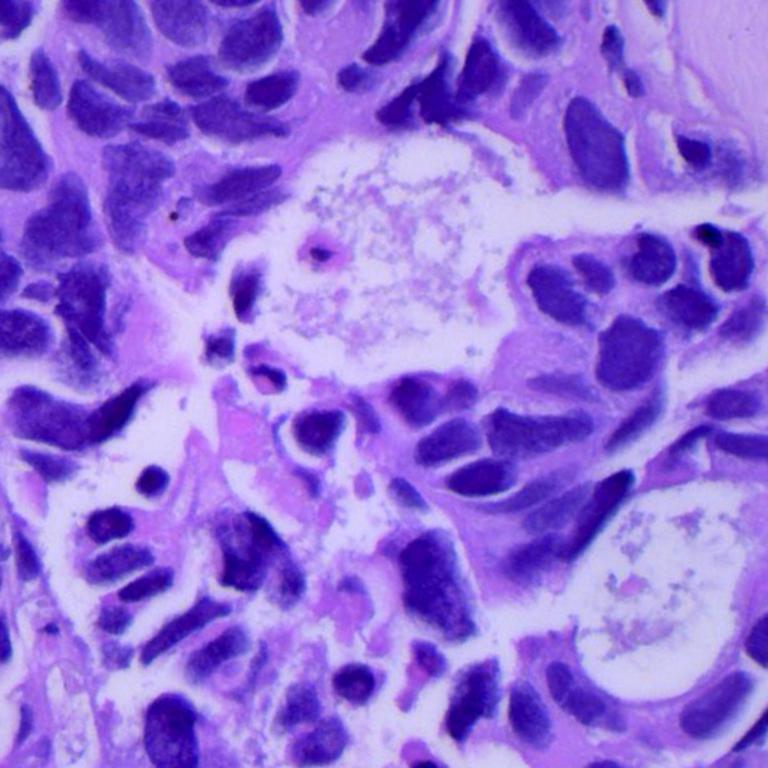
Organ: lung
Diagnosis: adenocarcinomas